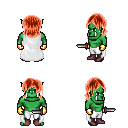
a pixel art fantasy rpg character, male body template, orc, green skin, white cape, white pants, red long bangs hairstyle, gold gloves, maroon shoes, dagger, four views (front, back, left, right), 2x2 character sprite sheet, small pixel art, hard edges, no anti-aliasing